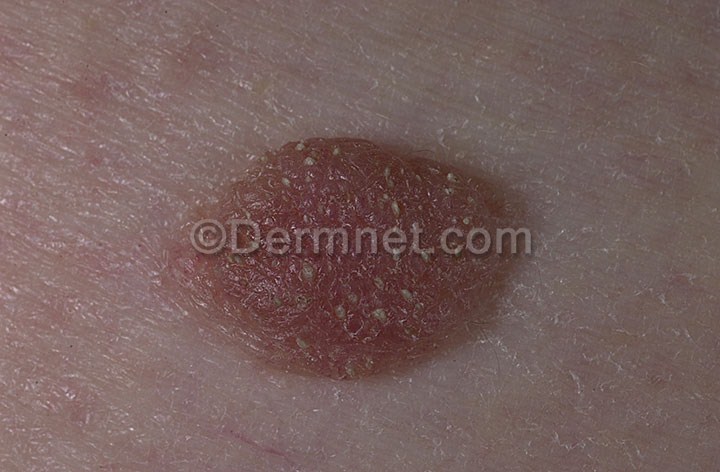
Disease: Seborrheic Keratoses and other Benign Tumors